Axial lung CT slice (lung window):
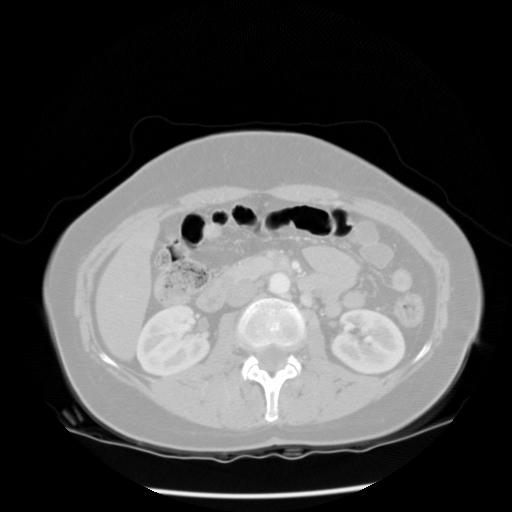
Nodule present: no